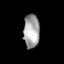
Tissue: lung
Cell type: Epithelial cells
Senescence score: 0.1364
Nuclear area (px): 522
Mean DAPI intensity: 165.324